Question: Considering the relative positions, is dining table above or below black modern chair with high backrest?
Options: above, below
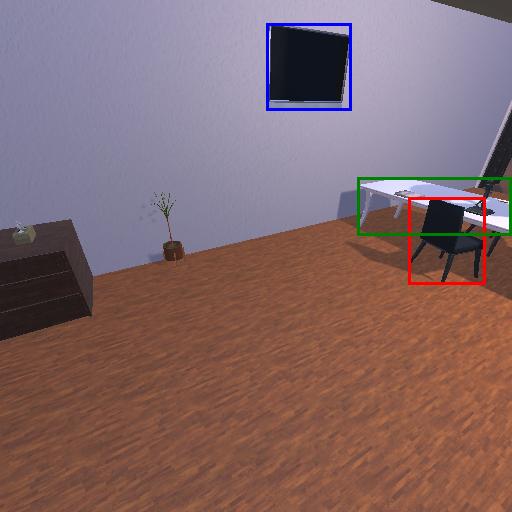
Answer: above